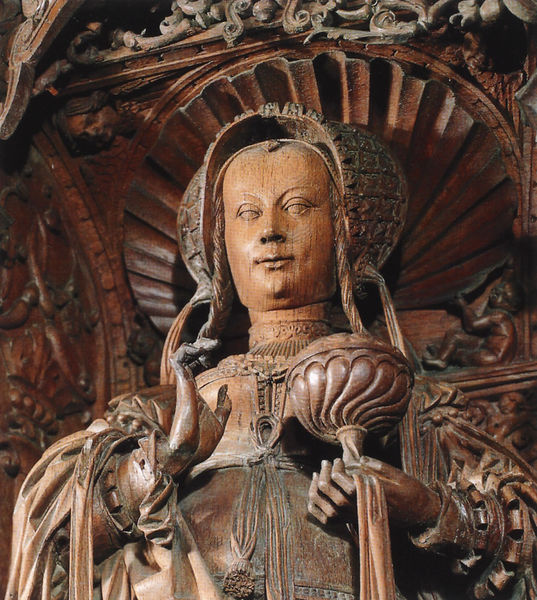
Titel: Hl. Maria Magdalena aus dem Dreifaltigkeitsretabel
Künstler: Arnt van Tricht
Standort: Kalkar, Nikolaikirche (EU - D - NRW)
Schlagwörter: hand, frau, hut, hüte, kleid, kopfbedeckungen, haube, schleife, mütze, mützen, gesicht, halten, knoten, hände, portrait, haare, kelch, renaissance, kopfbedeckung, weib, kopftuch, zopf, masche, schnitzerei, heilige, geschnitzt, lindenholz